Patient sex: M
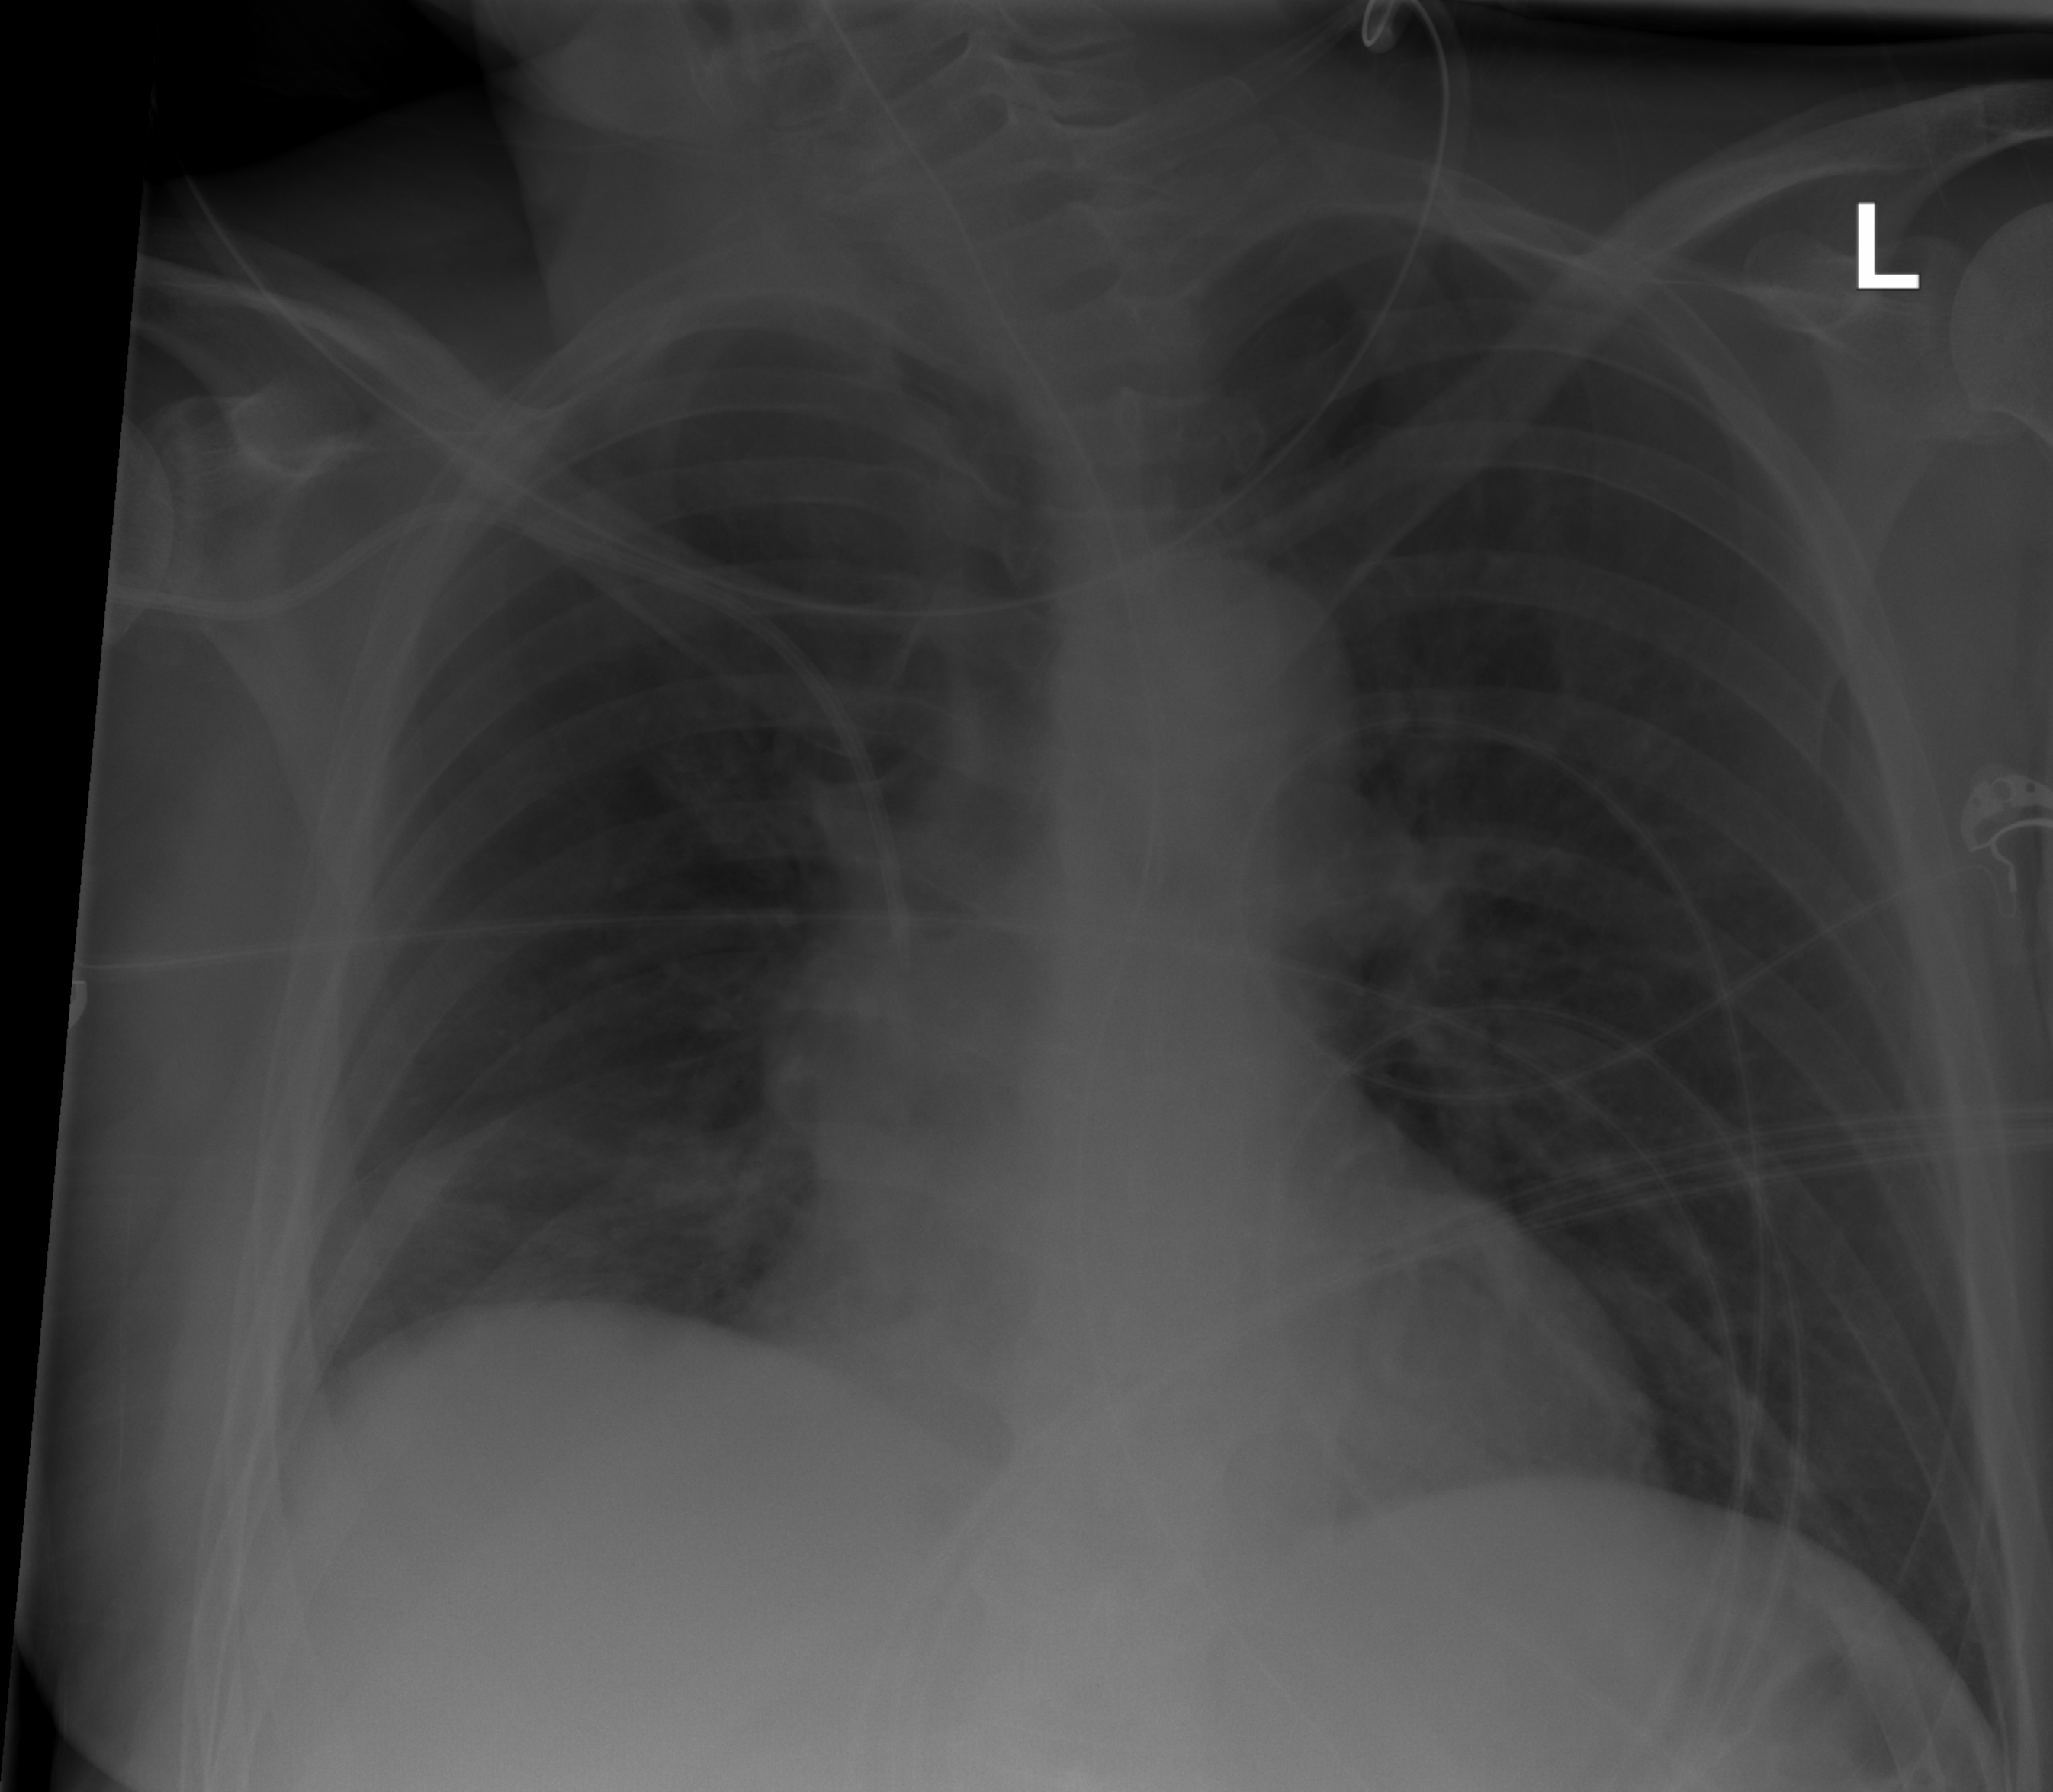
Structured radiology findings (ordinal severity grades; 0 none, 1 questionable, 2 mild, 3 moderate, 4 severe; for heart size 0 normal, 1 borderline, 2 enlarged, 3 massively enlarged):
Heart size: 0
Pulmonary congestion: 0
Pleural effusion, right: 0
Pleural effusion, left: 0
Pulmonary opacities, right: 0
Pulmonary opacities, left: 0
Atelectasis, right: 2
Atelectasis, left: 0